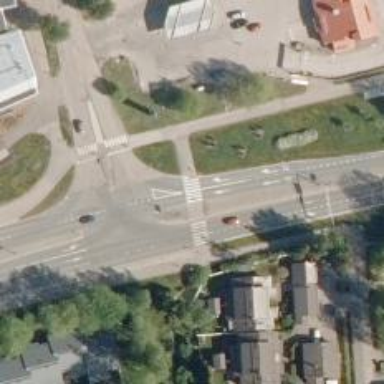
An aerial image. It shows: Asphalt cycleway.